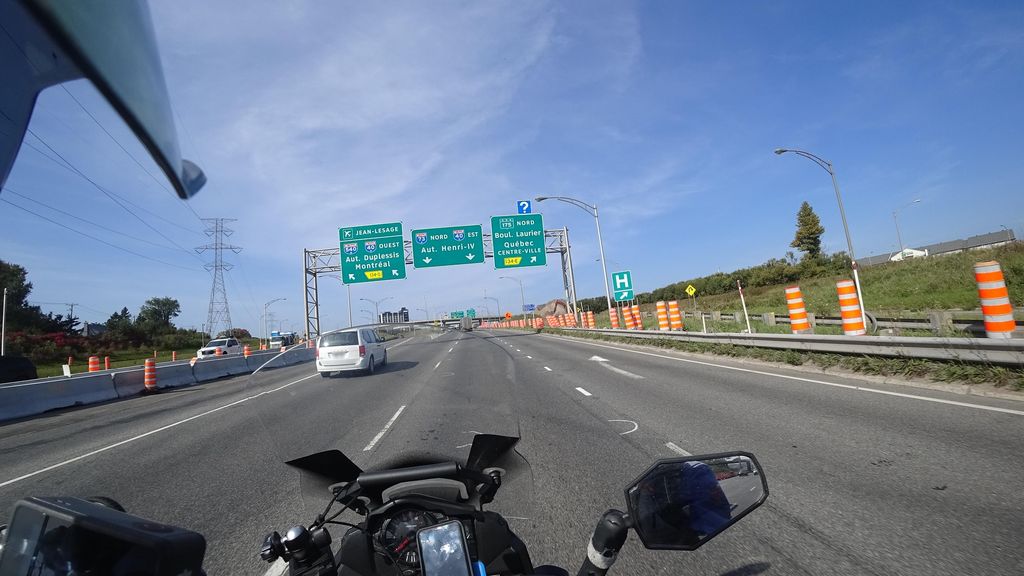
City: quebec_city